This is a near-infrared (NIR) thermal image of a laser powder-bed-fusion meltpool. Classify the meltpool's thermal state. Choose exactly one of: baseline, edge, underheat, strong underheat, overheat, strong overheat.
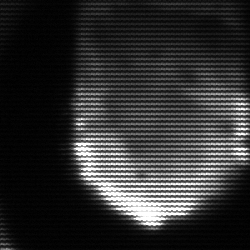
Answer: edge